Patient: sex F, age 57
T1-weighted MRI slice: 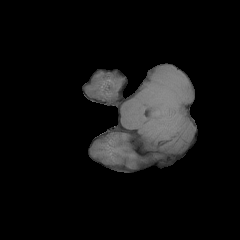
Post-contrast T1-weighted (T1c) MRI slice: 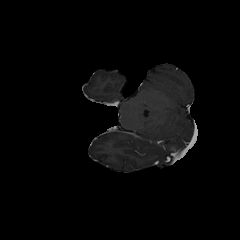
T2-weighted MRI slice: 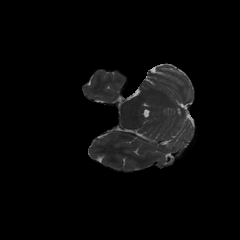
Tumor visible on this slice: no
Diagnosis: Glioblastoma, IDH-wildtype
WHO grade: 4